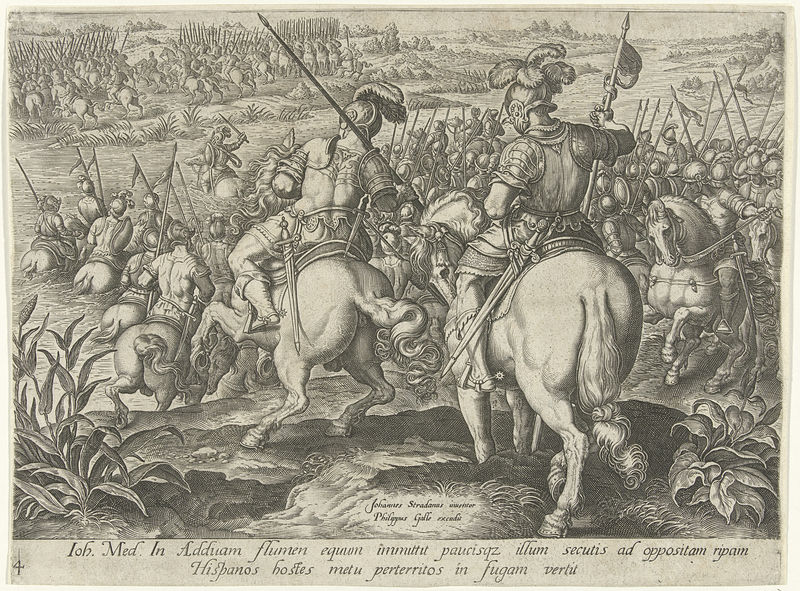
Titel: Aftocht van het Spaanse leger
Künstler: Philips Galle
Standort: Amsterdam
Institution: Rijksmuseum
Schlagwörter: angriff, blätter, kampf, wasser, weiß, fluss, landschaft, menschen, männer, rücken, schwarz, johannes, niederlande, bach, pferd, pferde, reiter, reiten, spanien, schrift, stab, graphik, krieg, schlacht, soldaten, inschrift, flucht, spanisch, schwimmen, druck, druckgraphik, radierung, stich, schwert, text, waffen, buchstaben, soldat, helm, ritter, armee, heer, rüstung, schimmel, helme, graben, lanzen, hellebarden, speer, speere, kupferstich, latein, furt, überquerung, spanier, überqueren, feinde, durchquerung, 4, honthorst, hek, hemle